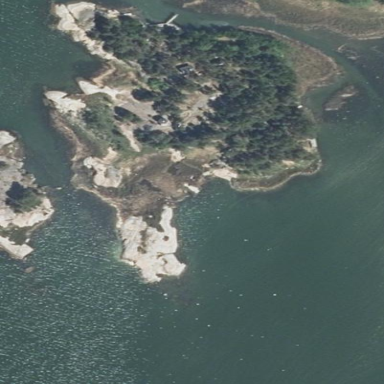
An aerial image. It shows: Islet located along the natural coastline.